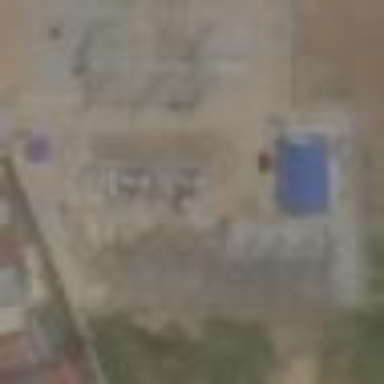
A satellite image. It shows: Power substation.